Frequency: 70000
Velocity: 0,217
Power: 49,8
Pulse duration: 0,0000001
Pass count: 1
Magnification: 10
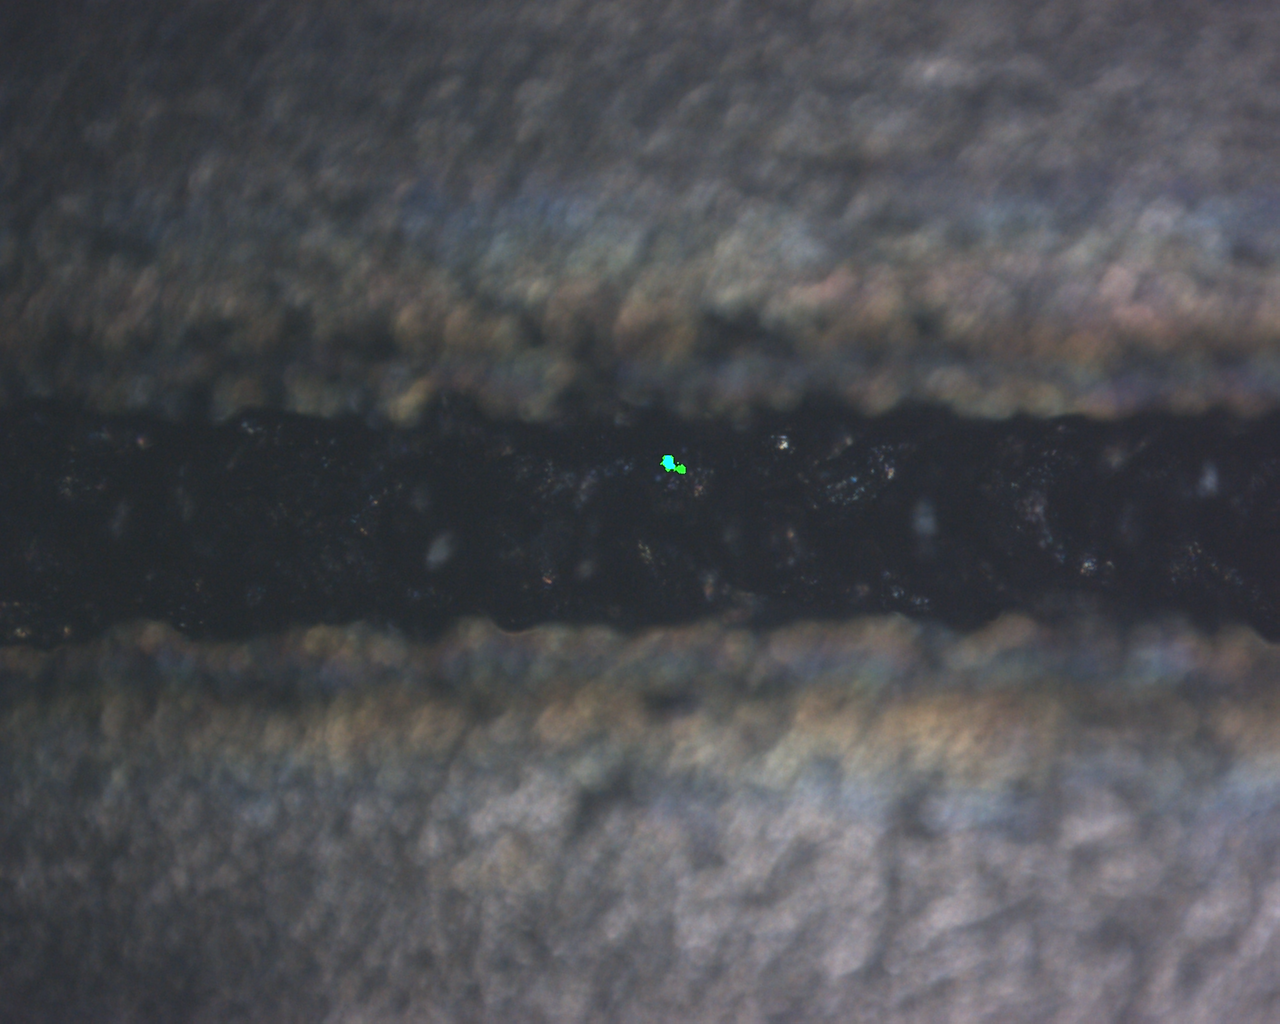
Measured width: 112.012
Other width: 88.166